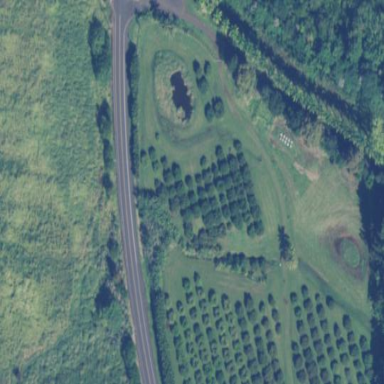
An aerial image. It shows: Orchard.